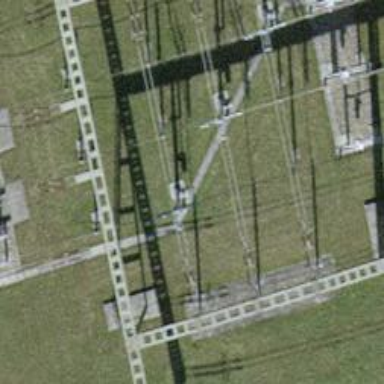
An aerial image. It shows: Bay where power lines run through.